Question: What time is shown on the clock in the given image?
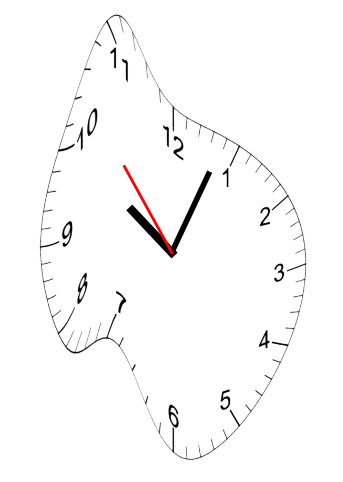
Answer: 10:03:53